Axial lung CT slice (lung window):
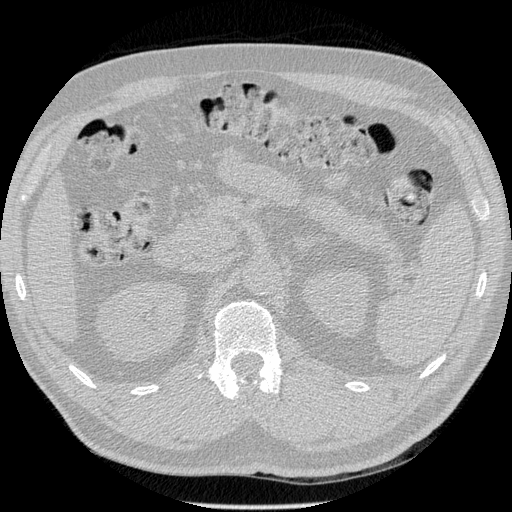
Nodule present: no